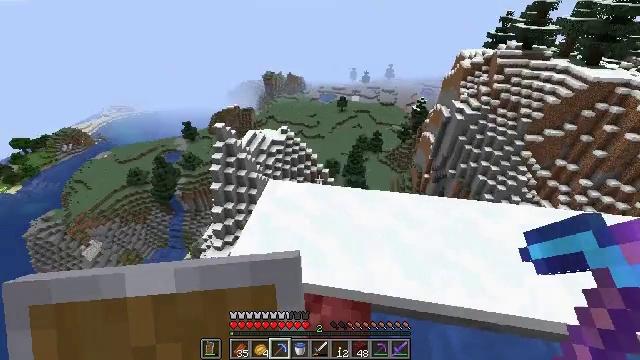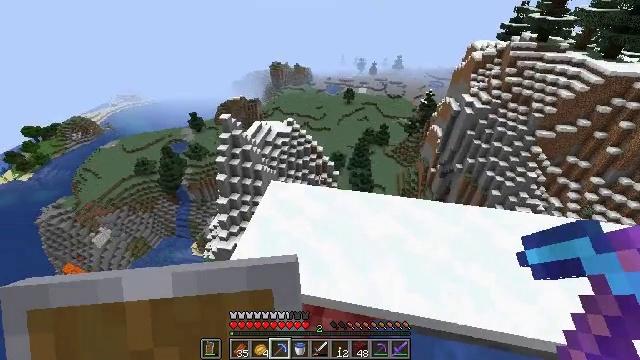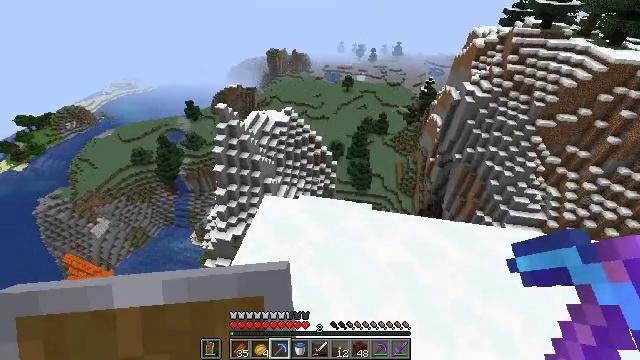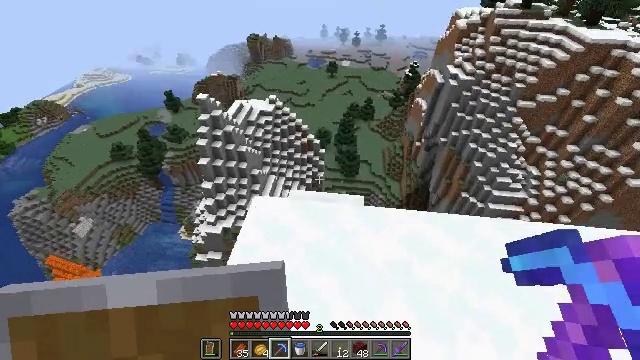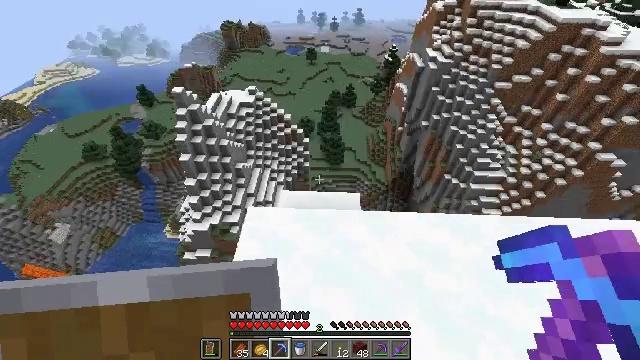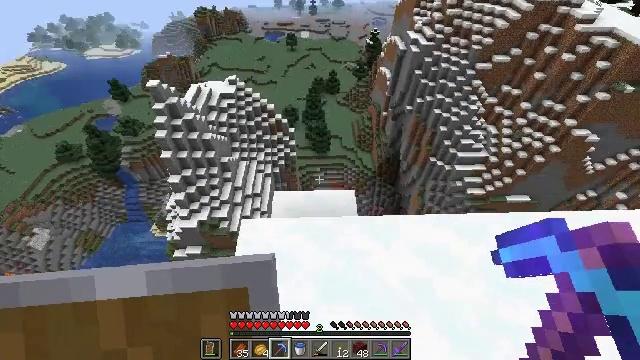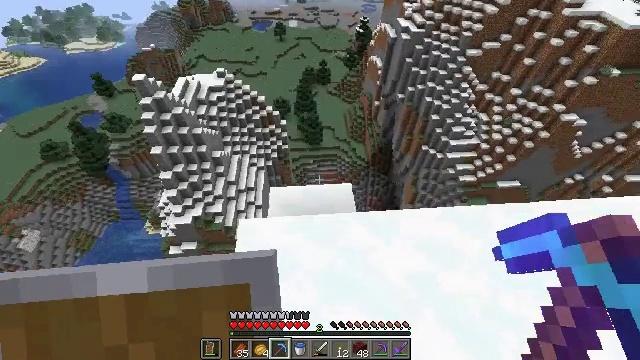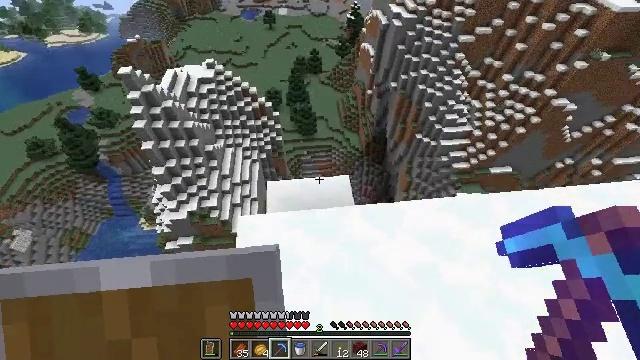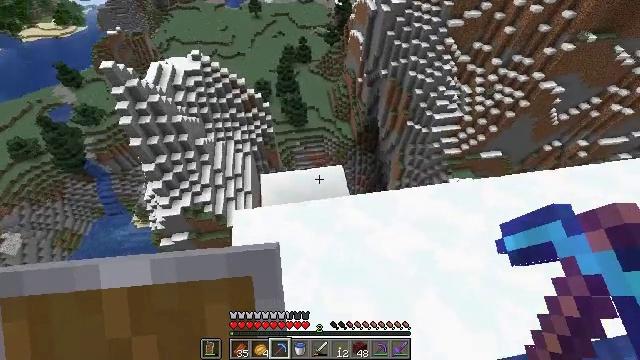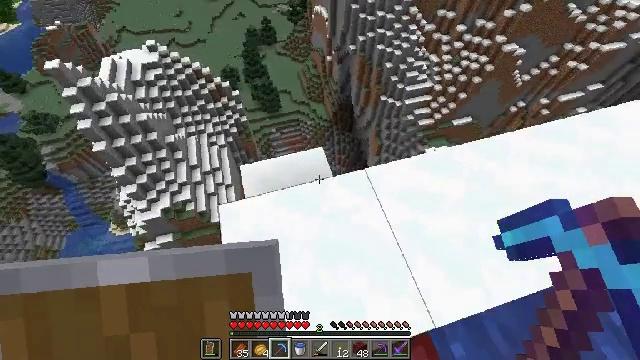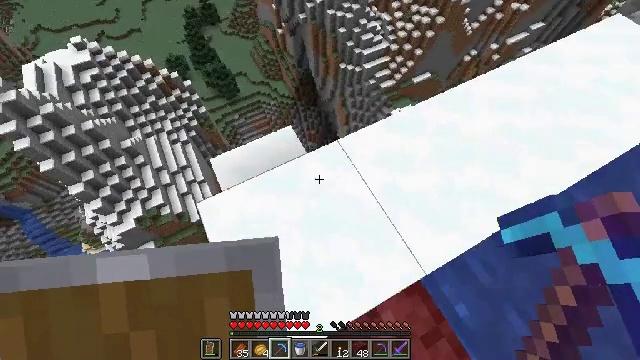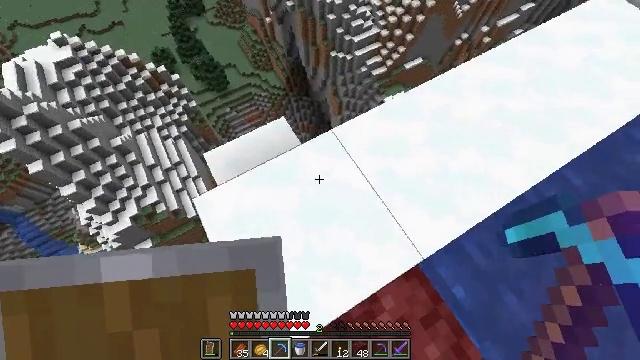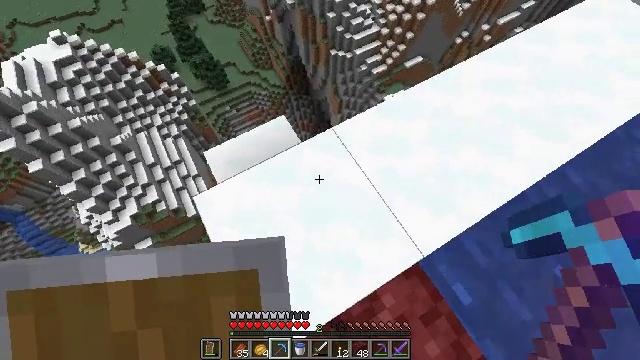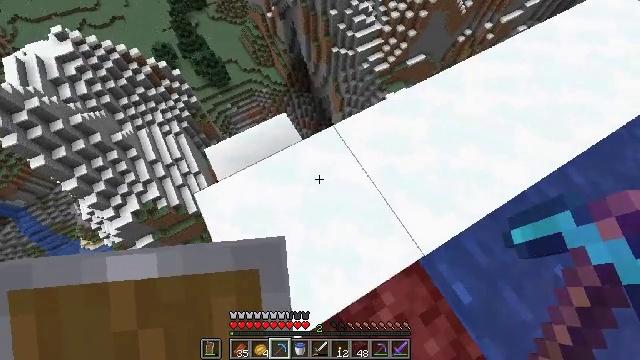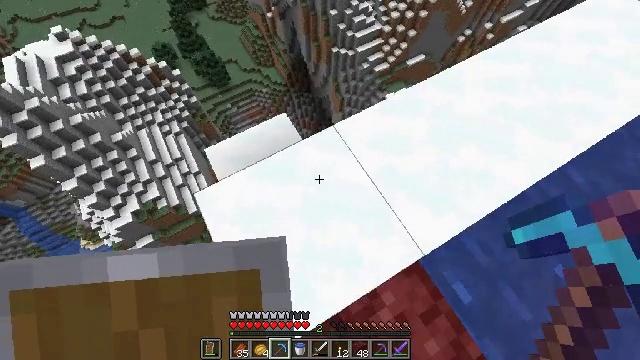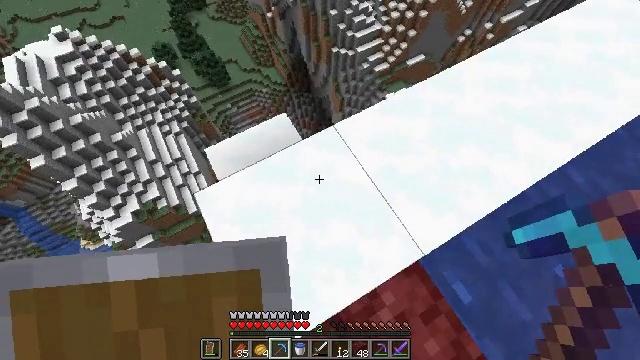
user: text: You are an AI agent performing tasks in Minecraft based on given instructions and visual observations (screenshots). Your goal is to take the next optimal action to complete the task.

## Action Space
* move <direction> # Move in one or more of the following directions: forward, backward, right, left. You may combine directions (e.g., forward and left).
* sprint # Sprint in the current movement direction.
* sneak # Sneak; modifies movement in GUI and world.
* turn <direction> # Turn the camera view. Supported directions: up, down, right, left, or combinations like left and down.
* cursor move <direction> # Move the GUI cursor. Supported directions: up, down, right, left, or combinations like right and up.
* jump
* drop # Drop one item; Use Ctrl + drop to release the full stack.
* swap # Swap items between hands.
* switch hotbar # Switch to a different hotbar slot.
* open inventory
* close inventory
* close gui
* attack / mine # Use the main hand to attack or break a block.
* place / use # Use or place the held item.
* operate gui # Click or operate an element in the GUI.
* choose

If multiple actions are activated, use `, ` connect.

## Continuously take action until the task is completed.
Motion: motion action
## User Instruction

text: Attack the ice to clear a path.
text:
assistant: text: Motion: move forward, turn left and down
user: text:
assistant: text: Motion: move forward and move left, turn down
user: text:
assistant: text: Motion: move forward and move left, turn right and down
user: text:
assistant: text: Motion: move forward, turn right and down
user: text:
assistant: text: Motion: turn right and down
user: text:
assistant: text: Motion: turn right and down
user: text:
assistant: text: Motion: turn right and down
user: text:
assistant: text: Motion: turn right and down
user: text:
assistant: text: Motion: turn right and down
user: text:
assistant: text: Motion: turn right and down
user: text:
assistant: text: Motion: turn right and down
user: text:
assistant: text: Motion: no_op
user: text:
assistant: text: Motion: no_op
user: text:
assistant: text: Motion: no_op
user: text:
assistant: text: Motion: no_op
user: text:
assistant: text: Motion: no_op
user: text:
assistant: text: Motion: turn right
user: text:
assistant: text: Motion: turn right
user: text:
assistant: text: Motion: turn right
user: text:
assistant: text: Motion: move forward, turn right
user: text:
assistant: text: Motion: move forward and move left, turn right
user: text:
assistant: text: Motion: move forward and move left, turn right and up
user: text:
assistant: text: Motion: move forward and move left, turn right
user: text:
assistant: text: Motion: turn right
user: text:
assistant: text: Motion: no_op
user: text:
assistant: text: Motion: no_op
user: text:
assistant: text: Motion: no_op
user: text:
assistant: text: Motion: no_op
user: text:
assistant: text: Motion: no_op
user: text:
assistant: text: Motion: move back